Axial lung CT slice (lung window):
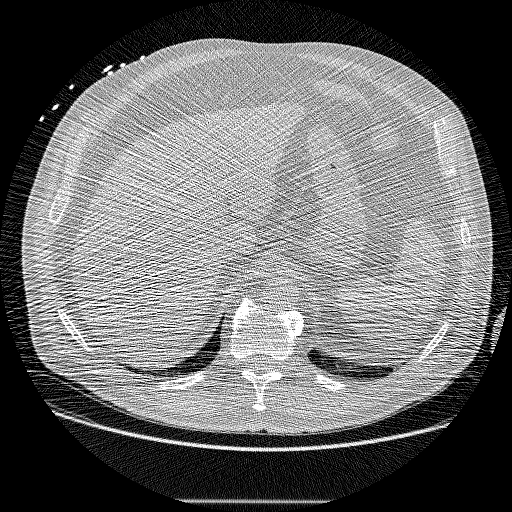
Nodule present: no